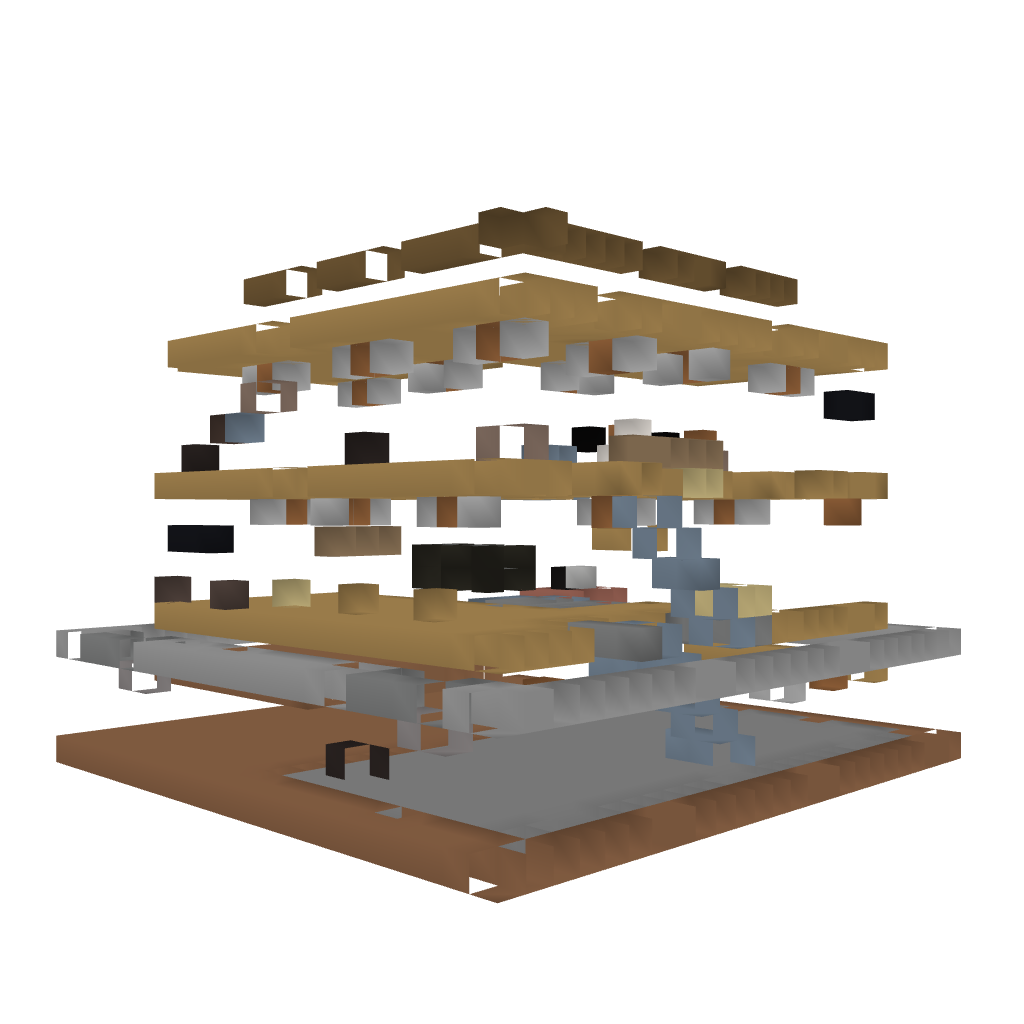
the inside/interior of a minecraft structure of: Middle-class Modern L-shaped House